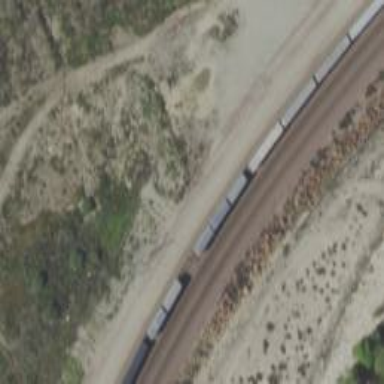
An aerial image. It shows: Railway track.